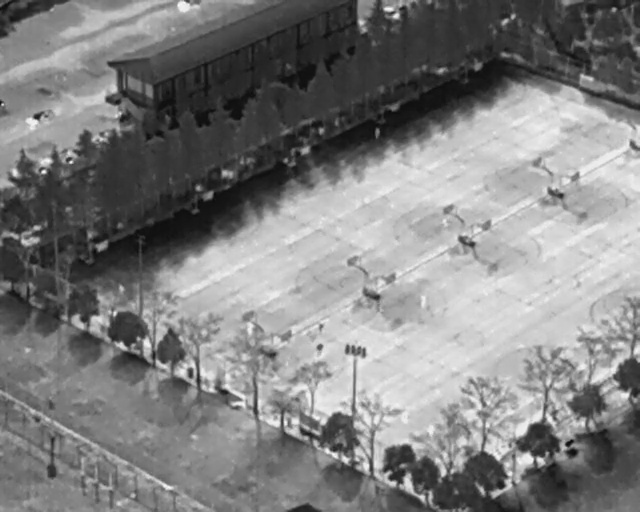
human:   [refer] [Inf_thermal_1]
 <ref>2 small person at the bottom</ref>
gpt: <box>[[62, 80, 64, 82, 2], [66, 83, 68, 84, 2]]</box>

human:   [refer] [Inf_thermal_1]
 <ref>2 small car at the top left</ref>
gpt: <box>[[5, 20, 7, 26, 147], [28, -1, 30, 3, 2]]</box>

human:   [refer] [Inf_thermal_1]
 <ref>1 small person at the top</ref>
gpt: <box>[[57, 25, 60, 26, 2]]</box>

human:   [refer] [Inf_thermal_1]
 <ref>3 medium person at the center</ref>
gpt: <box>[[64, 58, 67, 59, 2], [37, 62, 40, 64, 2], [68, 42, 70, 44, 2]]</box>